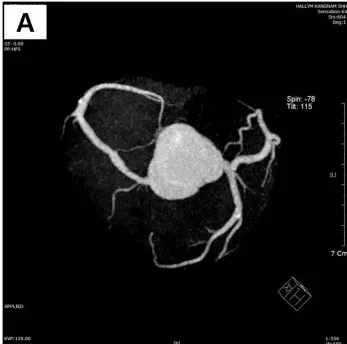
(A, B) Coronary computed tomography showing normal coronary arteries without stenosis.
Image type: radiology (ct)